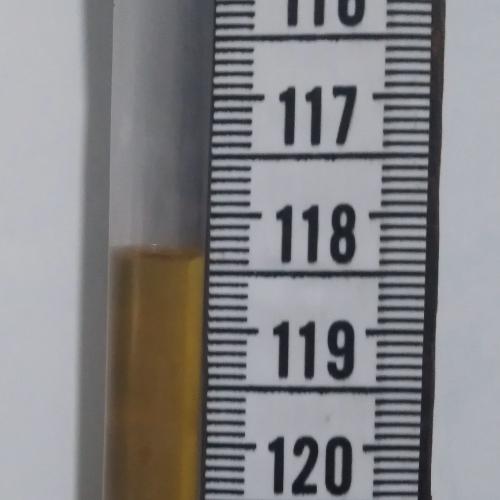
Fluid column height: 118.3 cm